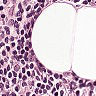
Metastatic tissue present: no